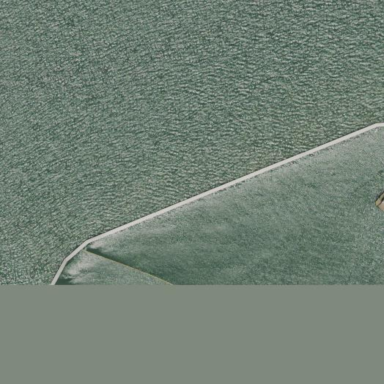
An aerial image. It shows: Breakwater structure.